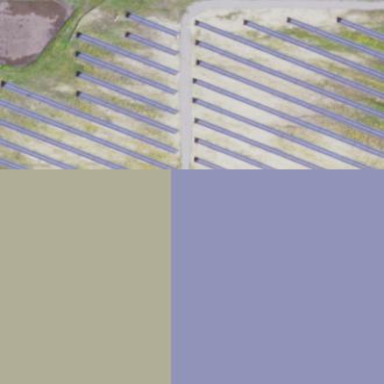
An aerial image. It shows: Solar power generator with photovoltaic panels.